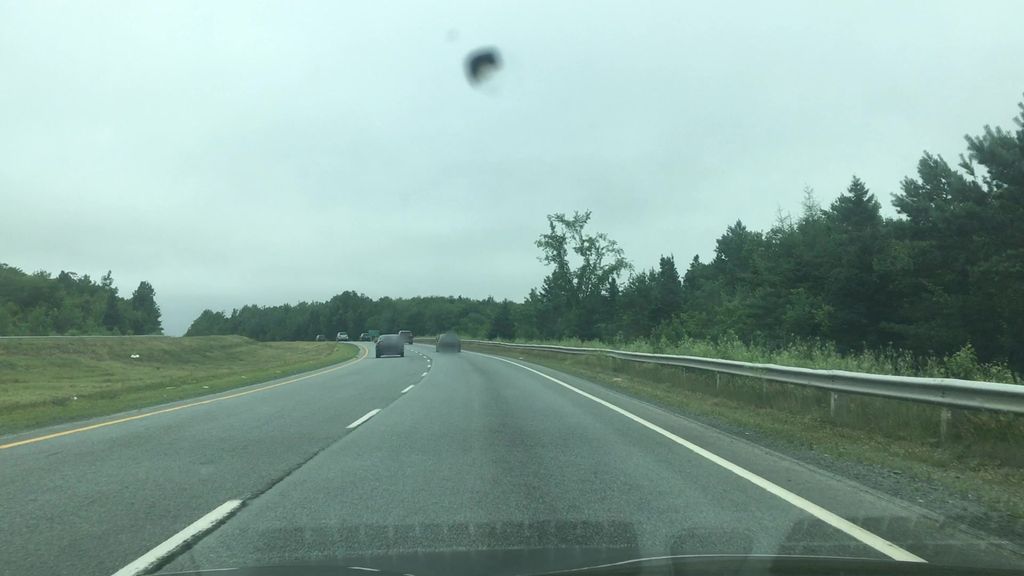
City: halifax